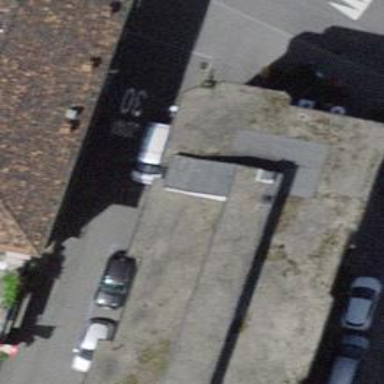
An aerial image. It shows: Bar.